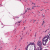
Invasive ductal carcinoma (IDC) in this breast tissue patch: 0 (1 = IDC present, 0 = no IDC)